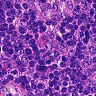
Metastatic tissue present: no